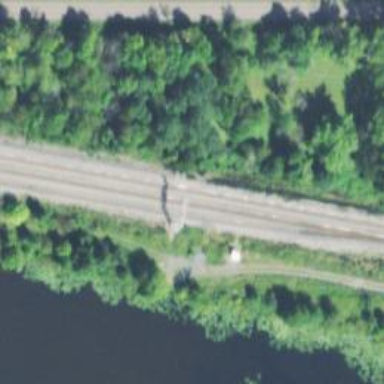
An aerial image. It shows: Railway spur junction.